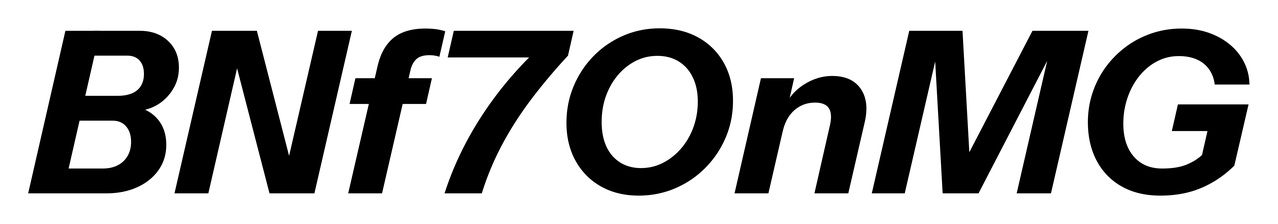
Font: InstrumentSans-Italic_Bold_Italic